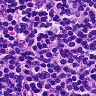
Metastatic tissue present: no